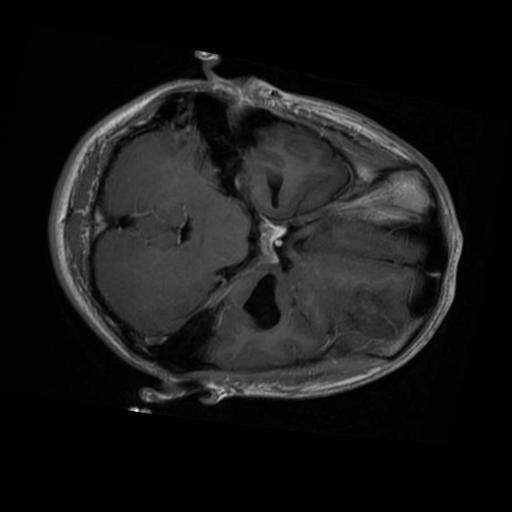
Label: brain_glioma